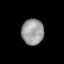
Tissue: lung
Cell type: Endothelial cells
Senescence score: 0.6671
Nuclear area (px): 568
Mean DAPI intensity: 153.366